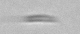
Label: Cylindrotheca_morphotype1